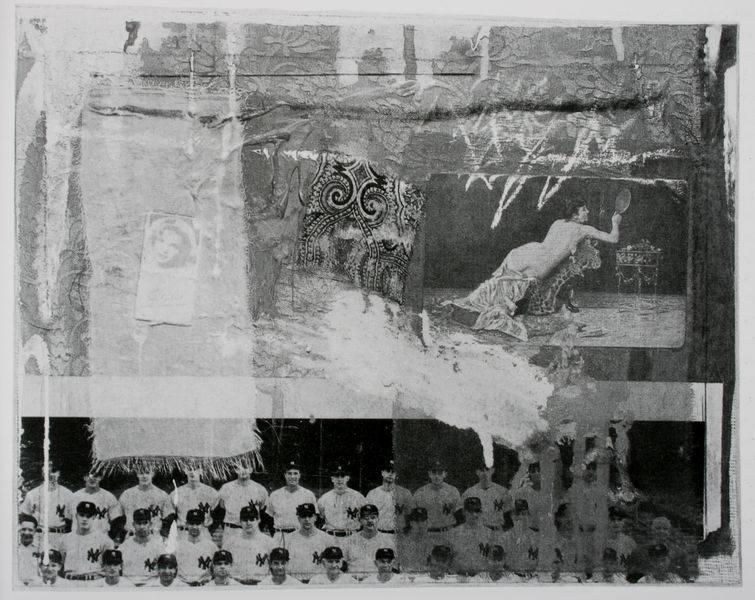
Titel: Bantam
Künstler: Robert Rauschenberg
Institution: (Privatsammlung)
Schlagwörter: akt, mann, nackt, weiß, menschen, blume, blumen, frau, grau, männer, schwarz, tisch, dame, schal, muster, mützen, spiegel, vorhang, fransen, stoff, schule, farbe, tapete, sport, assemblage, collage, foto, fotografie, schwarz weiss, mannschaft, übermalung, schwraz, base ball, team